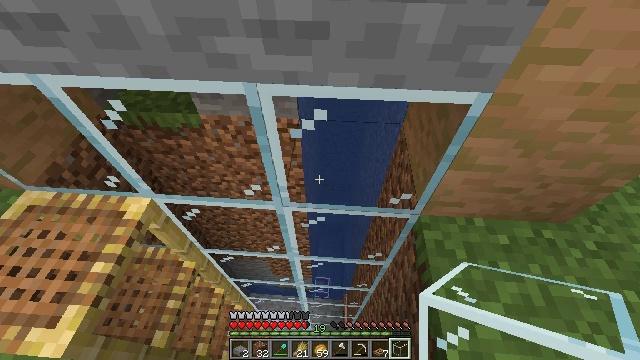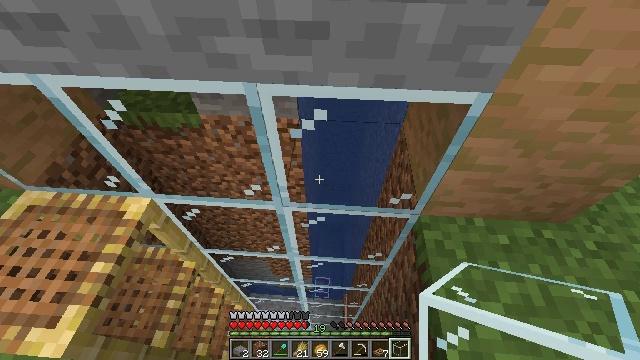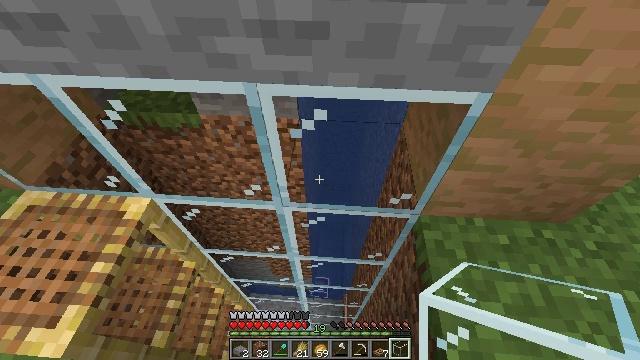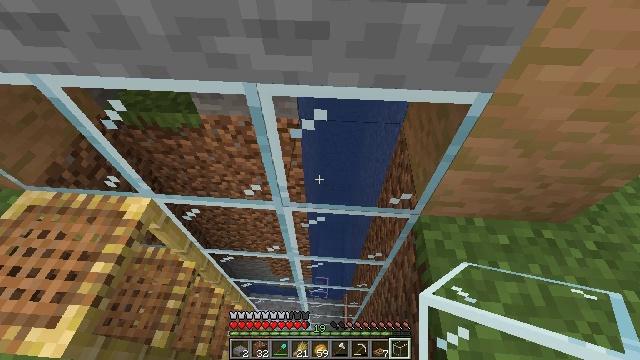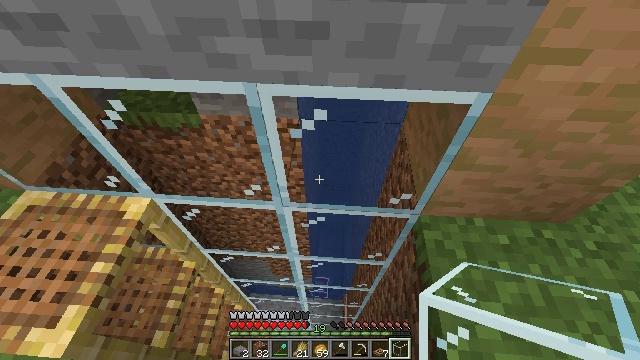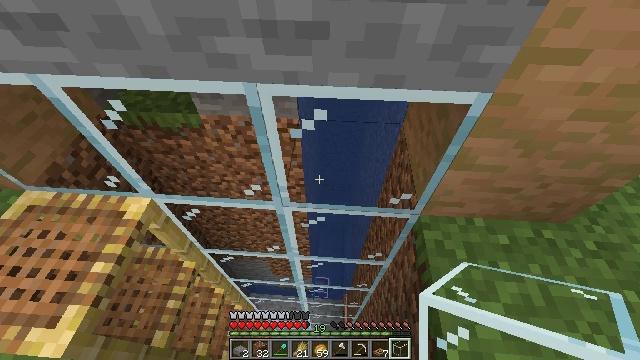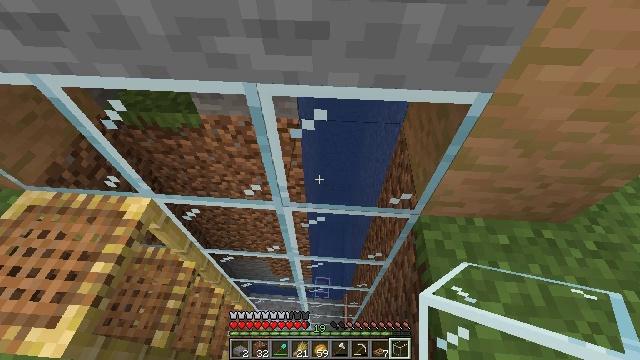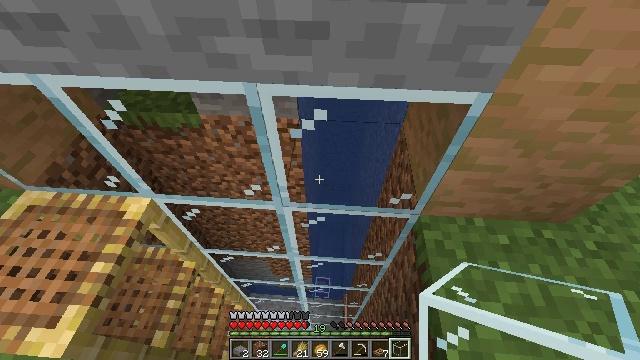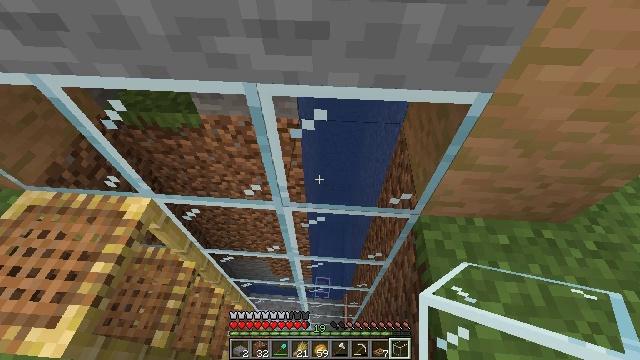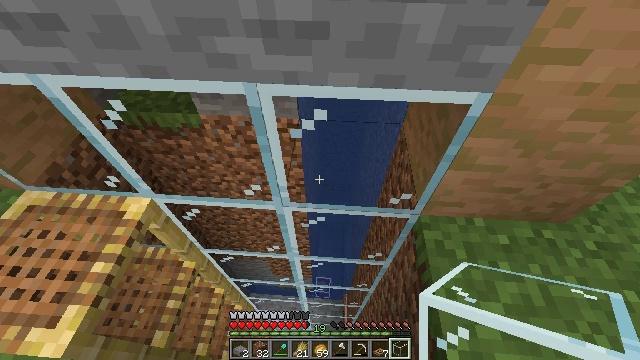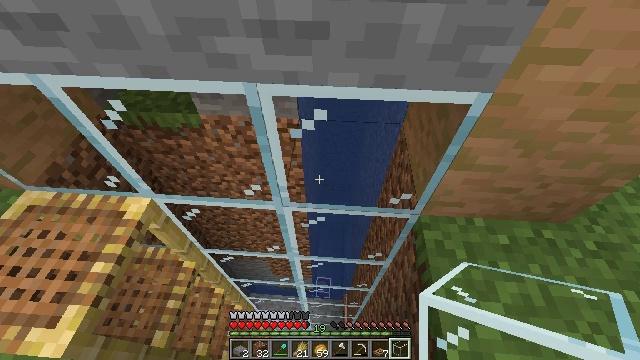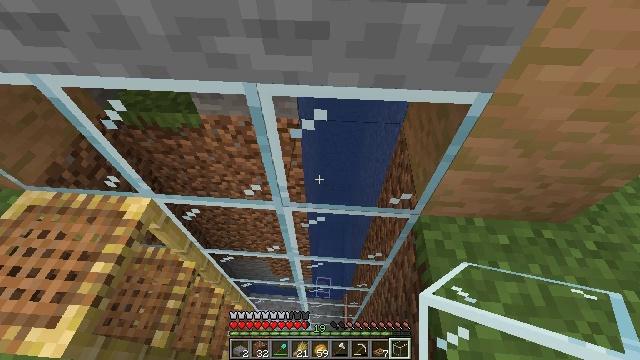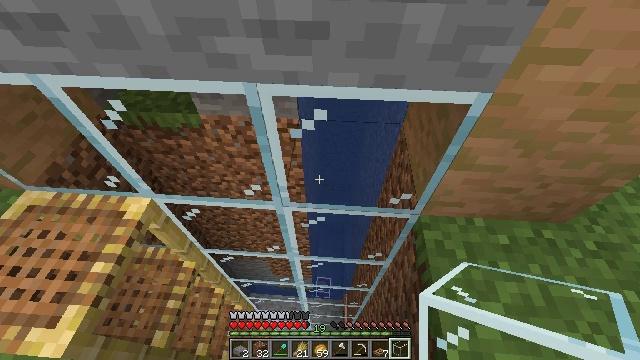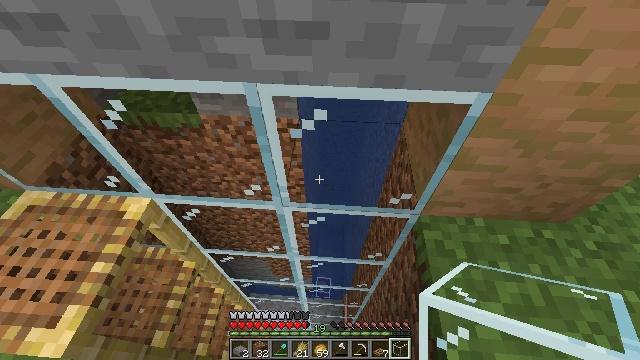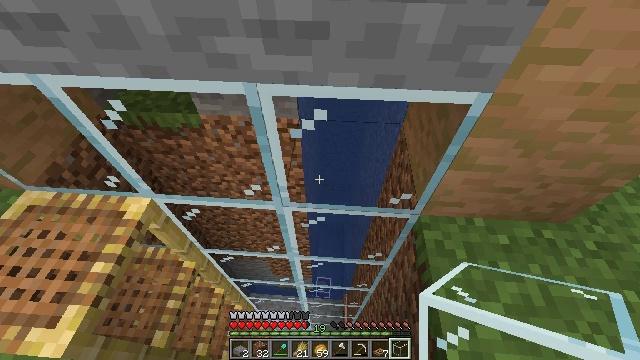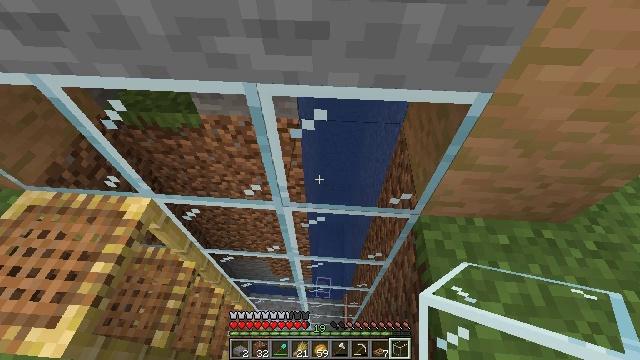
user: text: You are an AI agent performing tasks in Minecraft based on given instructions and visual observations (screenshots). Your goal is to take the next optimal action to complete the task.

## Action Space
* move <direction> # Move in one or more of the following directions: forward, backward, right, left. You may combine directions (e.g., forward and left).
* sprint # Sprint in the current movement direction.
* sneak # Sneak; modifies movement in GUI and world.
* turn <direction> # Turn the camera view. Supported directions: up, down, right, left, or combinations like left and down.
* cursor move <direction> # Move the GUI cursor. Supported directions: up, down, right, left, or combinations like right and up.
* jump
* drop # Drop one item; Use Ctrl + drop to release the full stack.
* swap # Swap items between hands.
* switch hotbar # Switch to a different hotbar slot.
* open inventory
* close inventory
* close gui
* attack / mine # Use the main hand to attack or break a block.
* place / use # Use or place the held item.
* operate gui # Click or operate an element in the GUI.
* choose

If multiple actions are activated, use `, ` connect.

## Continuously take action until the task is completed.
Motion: motion action
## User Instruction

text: Use jungle wood planks and sticks to make a jungle sign.
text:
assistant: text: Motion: no_op
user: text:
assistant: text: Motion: no_op
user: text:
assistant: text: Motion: no_op
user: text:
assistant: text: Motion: no_op
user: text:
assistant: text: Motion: no_op
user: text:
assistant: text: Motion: no_op
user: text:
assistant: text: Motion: no_op
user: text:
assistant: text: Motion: no_op
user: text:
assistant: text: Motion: no_op
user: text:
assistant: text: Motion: no_op
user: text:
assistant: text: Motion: no_op
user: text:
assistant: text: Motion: no_op
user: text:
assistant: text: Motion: no_op
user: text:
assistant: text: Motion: no_op
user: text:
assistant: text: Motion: no_op
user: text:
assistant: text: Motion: no_op
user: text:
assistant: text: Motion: no_op
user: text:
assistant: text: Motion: no_op
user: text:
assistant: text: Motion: no_op
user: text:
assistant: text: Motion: no_op
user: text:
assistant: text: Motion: no_op
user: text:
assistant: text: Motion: no_op
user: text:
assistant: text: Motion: no_op
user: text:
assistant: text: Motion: no_op
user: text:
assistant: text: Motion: no_op
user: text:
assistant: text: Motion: no_op
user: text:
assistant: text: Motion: no_op
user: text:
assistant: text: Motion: no_op
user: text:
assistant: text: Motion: no_op
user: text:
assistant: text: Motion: no_op